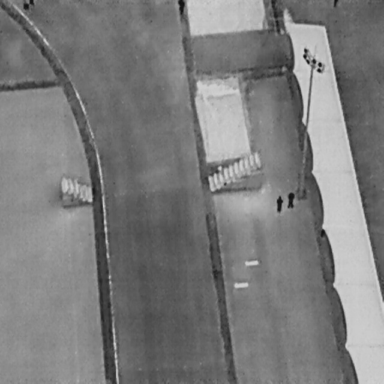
There are five People in the infrared image.